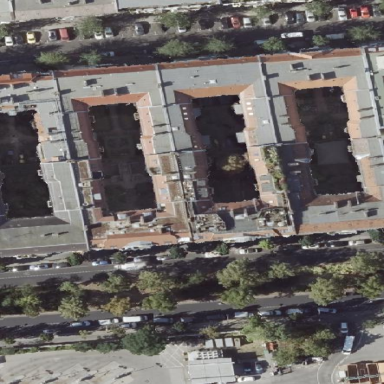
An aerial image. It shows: Residential building with distinctive double saltbox roof shape.